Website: lowes
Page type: billing-address
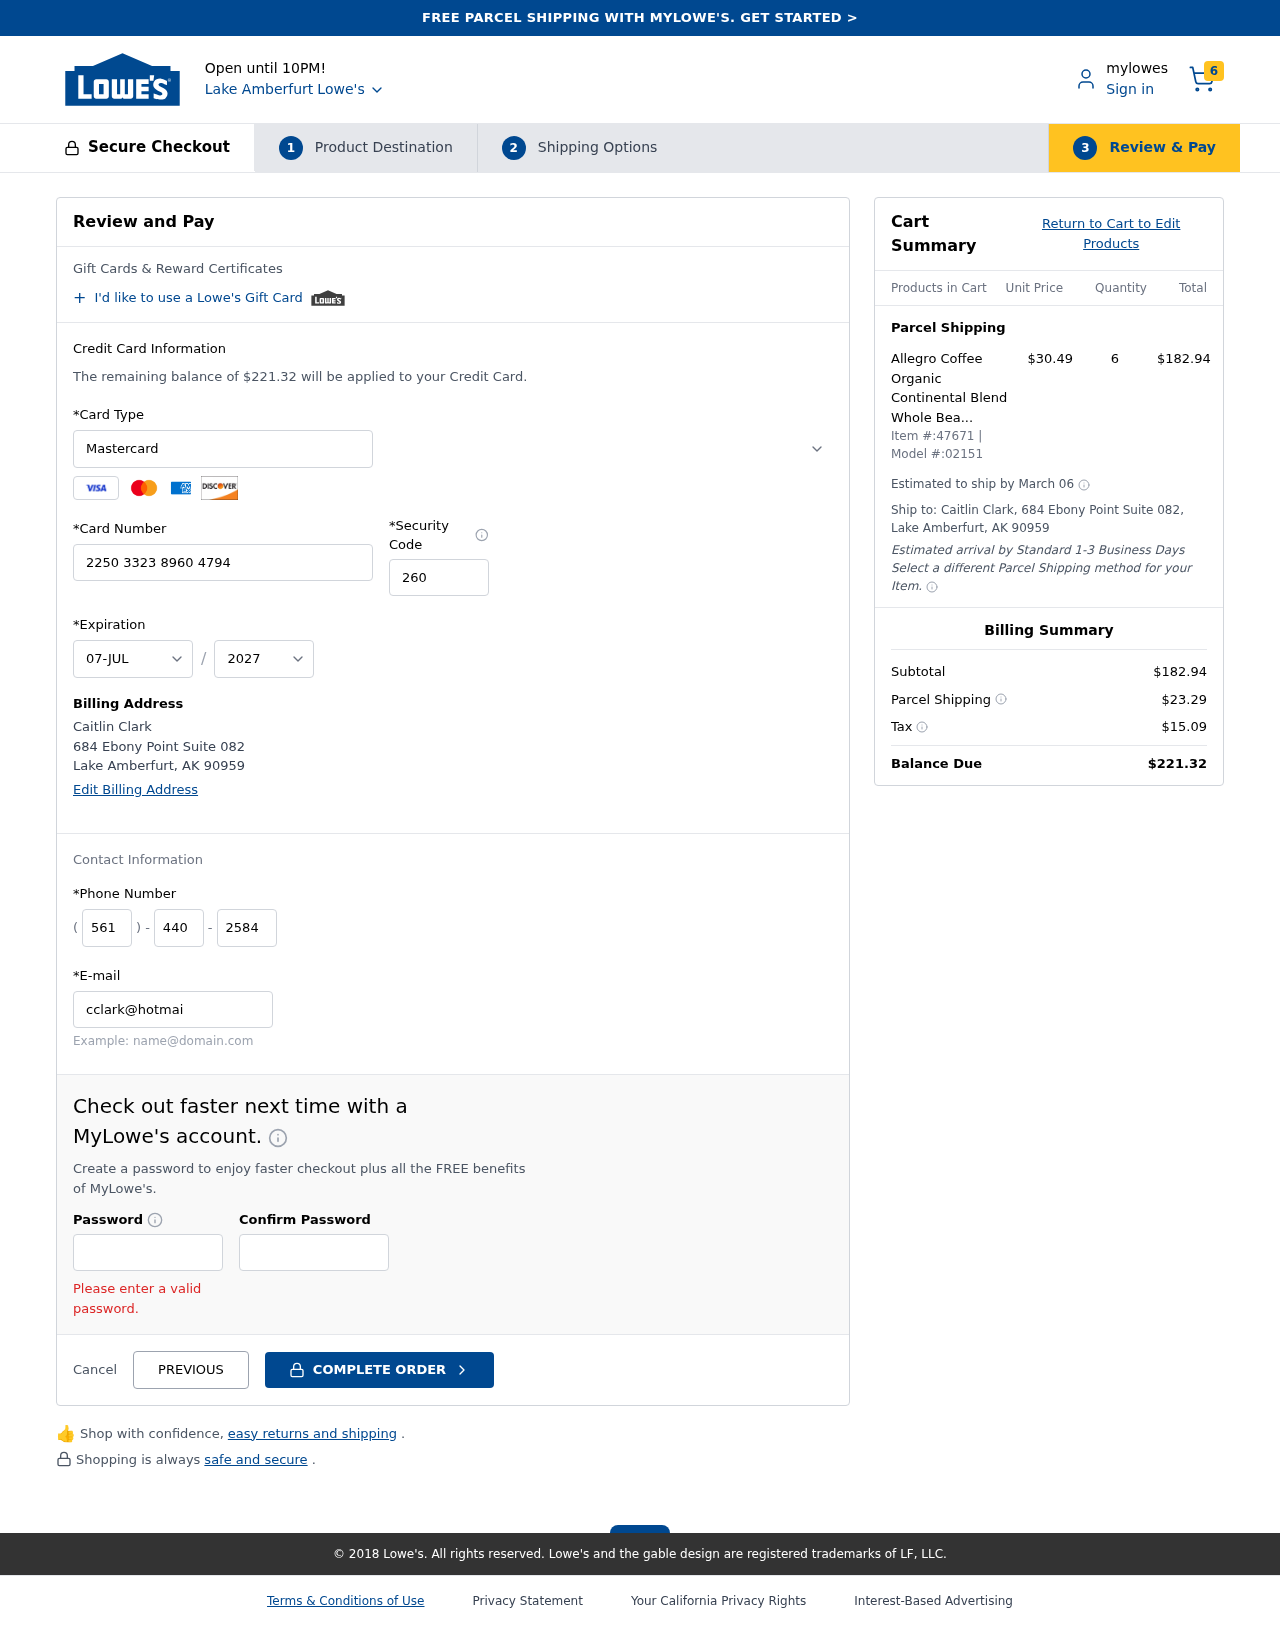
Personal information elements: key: PII_CARD_CVV
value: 260
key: PII_CARD_EXPIRY_MONTH
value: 07
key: PII_CARD_EXPIRY_YEAR
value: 27
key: PII_CARD_NUMBER
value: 2250 3323 8960 4794
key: PII_CARD_TYPE
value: Mastercard
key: PII_CITY
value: Lake Amberfurt
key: PII_CITY_STATE_ZIP
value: Lake Amberfurt, AK 90959
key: PII_EMAIL
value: cclark@hotmail.com
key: PII_FULLNAME
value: Caitlin Clark
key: PII_PHONE_AREA
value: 561
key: PII_PHONE_PREFIX
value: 440
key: PII_PHONE_SUFFIX
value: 2584
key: PII_STREET
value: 684 Ebony Point Suite 082
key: PII_FULLNAME2
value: Caitlin Clark
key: PII_STATE_ABBR
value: AK
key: PII_POSTCODE
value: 90959
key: PII_POSTCODE_FULL
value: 90959
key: PII_CITY_STATE
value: Lake Amberfurt, AK
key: PII_POSTCODE_NUMERIC
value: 90959
Product elements: key: PRODUCT1_NAME
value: Allegro Coffee Organic Continental Blend Whole Bean Coffee, 12 oz
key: PRODUCT1_PRICE
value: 30.49
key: PRODUCT1_QUANTITY
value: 6
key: PRODUCT_ITEM_NUMBER
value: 47671
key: PRODUCT_MODEL_NUMBER
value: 02151
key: PRODUCT1_LINE_TOTAL
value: $182.94
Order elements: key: ORDER_NUM_ITEMS
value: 6
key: ORDER_TOTAL
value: $221.32
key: ORDER_SHIPPING_DATE
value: March 06
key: ORDER_SUBTOTAL
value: $182.94
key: ORDER_SHIPPING_COST
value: $23.29
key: ORDER_TAX
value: $15.09